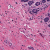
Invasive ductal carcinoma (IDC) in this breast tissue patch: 0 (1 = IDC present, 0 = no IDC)